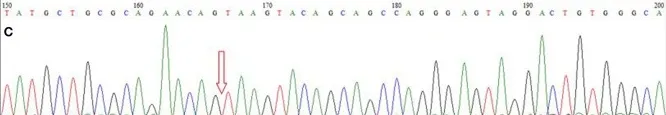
The patient. The arrow indicates the site of the causative mutation.
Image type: electrography (ekg)